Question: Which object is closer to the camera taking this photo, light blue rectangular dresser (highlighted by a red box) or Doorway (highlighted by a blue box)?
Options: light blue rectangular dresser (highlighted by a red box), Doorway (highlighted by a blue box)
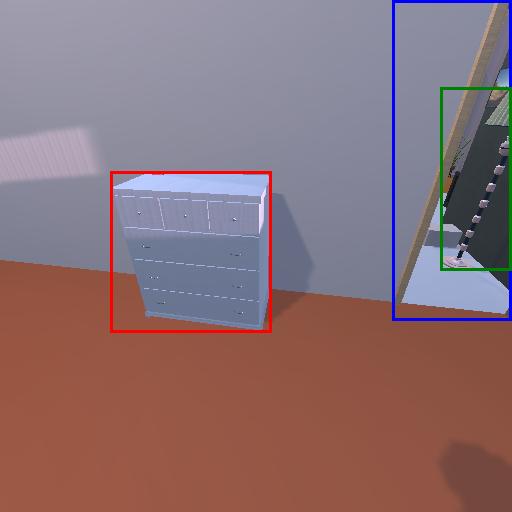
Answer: light blue rectangular dresser (highlighted by a red box)